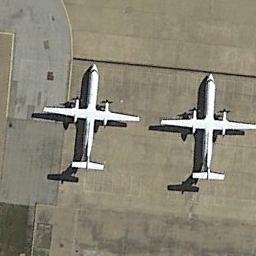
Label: airplane